Question:
I'm confused as to how f(n) can be O(g(n)), theta(g(n)) and omega(g(n)). Could someone help explain?
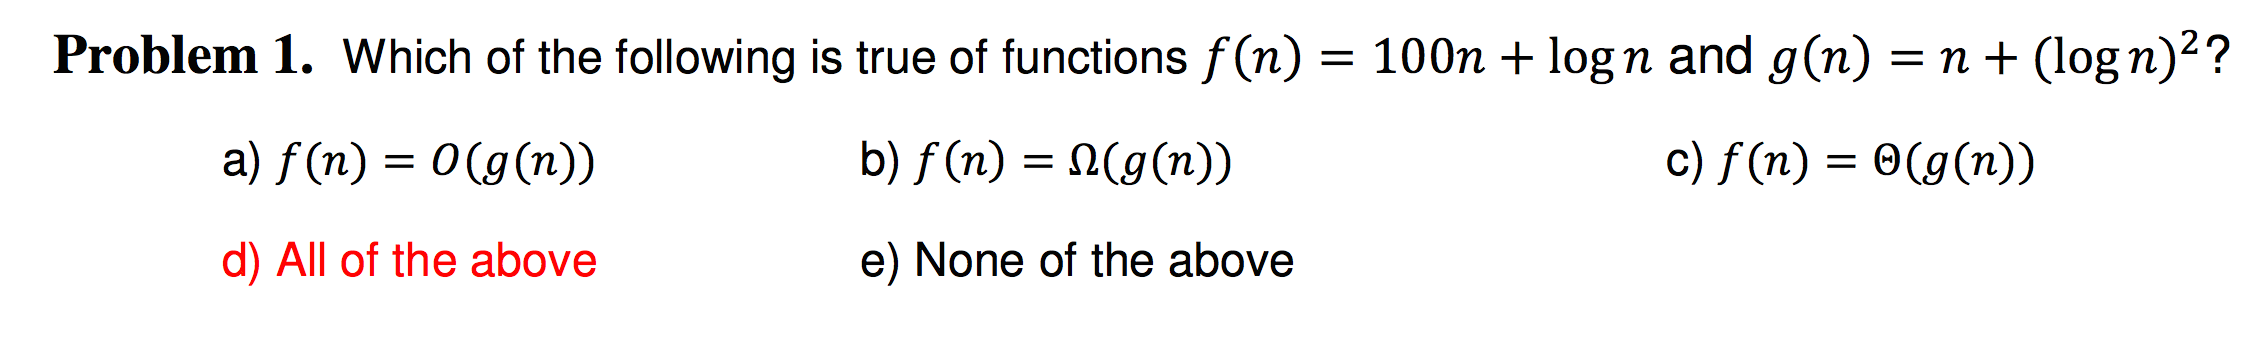
Answer: In fact each function that is of theta 'g(n)' will be of O(g(n)) and omega(g(n)). The simplified definition is that f(n) is in Theta(g(n)) if it grows precisely as fast as g(n), while f(n) is in O(g(n)) if it grows no faster than g(n) and is in Omega(g(n)) if it grows no slower than g(n)(all there definitions hold for sufficiently large n). Thus when the speed at which f(n) and g(n) are the same both the conditions for omega and O hold.
As for why f(n) is in Theta(g(n)) - try dividing the two functions and analyzing the fraction when 'n' grows to infinity.